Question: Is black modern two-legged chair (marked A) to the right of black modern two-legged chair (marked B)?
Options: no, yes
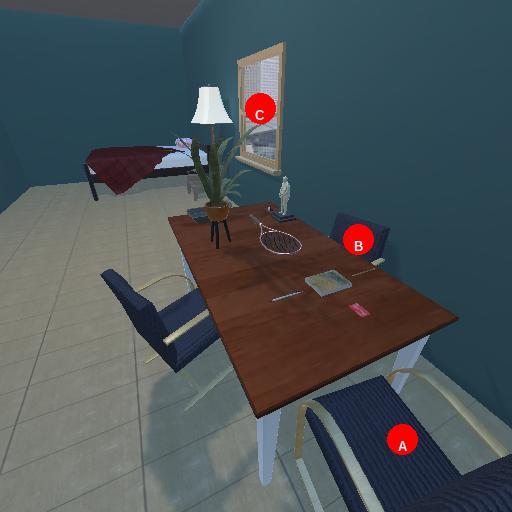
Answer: no